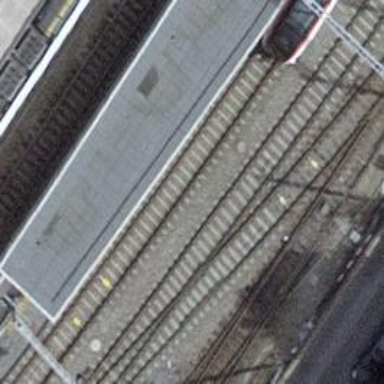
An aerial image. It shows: Railway siding with one electrified track and contact line.